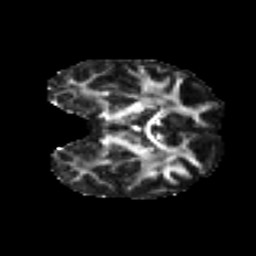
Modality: FA
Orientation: coronal
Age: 42
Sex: female
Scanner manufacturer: ge
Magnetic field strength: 3 T
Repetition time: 7.8 s
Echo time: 0.0606 s